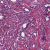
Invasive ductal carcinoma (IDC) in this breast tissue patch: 1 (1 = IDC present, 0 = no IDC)